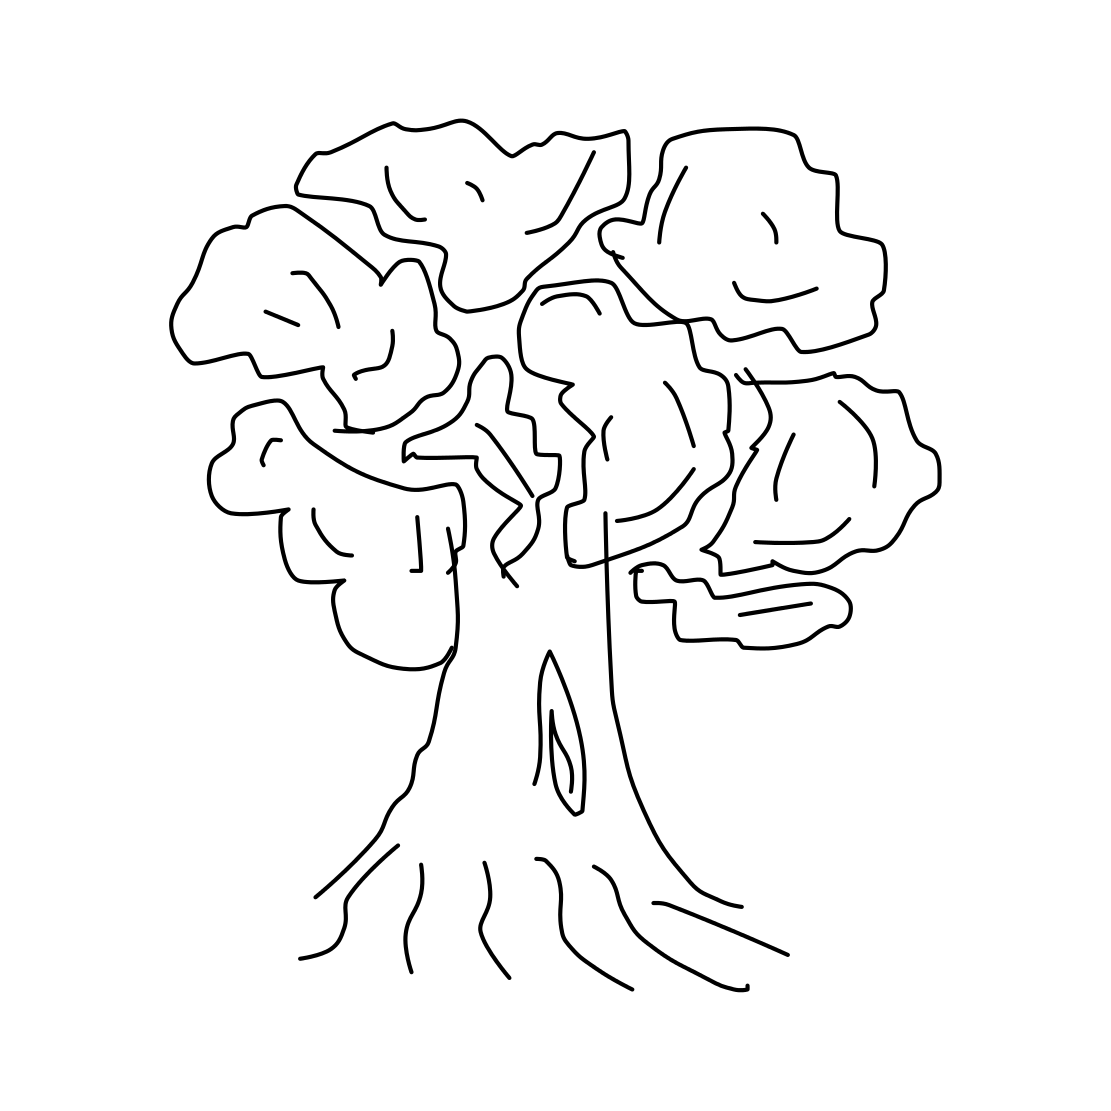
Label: tree